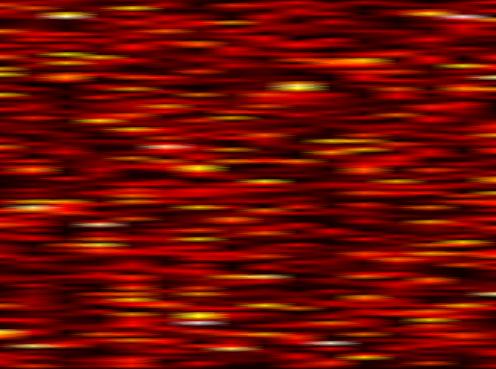
Label: FOFDM